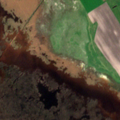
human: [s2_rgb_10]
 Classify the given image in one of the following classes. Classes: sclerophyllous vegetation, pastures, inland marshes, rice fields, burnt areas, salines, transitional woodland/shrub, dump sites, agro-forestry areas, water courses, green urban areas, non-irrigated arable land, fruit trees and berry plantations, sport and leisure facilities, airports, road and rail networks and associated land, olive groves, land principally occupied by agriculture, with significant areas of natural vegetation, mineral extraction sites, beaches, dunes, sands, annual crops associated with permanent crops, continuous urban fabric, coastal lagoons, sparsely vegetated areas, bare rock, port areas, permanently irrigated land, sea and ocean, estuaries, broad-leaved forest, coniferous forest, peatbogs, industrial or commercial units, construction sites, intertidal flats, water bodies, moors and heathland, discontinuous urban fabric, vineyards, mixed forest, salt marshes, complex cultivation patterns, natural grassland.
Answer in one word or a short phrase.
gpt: non-irrigated arable land, vineyards, natural grassland, inland marshes